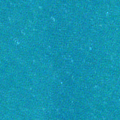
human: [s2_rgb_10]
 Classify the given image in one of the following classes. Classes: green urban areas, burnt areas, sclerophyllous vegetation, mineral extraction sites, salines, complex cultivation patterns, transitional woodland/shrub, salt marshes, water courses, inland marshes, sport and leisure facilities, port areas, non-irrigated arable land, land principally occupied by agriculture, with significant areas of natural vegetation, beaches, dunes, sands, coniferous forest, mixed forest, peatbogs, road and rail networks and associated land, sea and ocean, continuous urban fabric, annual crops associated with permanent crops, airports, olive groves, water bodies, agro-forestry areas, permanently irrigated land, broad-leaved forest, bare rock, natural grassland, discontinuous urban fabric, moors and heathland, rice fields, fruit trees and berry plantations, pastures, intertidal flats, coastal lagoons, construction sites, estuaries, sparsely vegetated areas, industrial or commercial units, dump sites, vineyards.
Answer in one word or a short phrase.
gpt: sea and ocean